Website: bh-photo
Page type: receipt
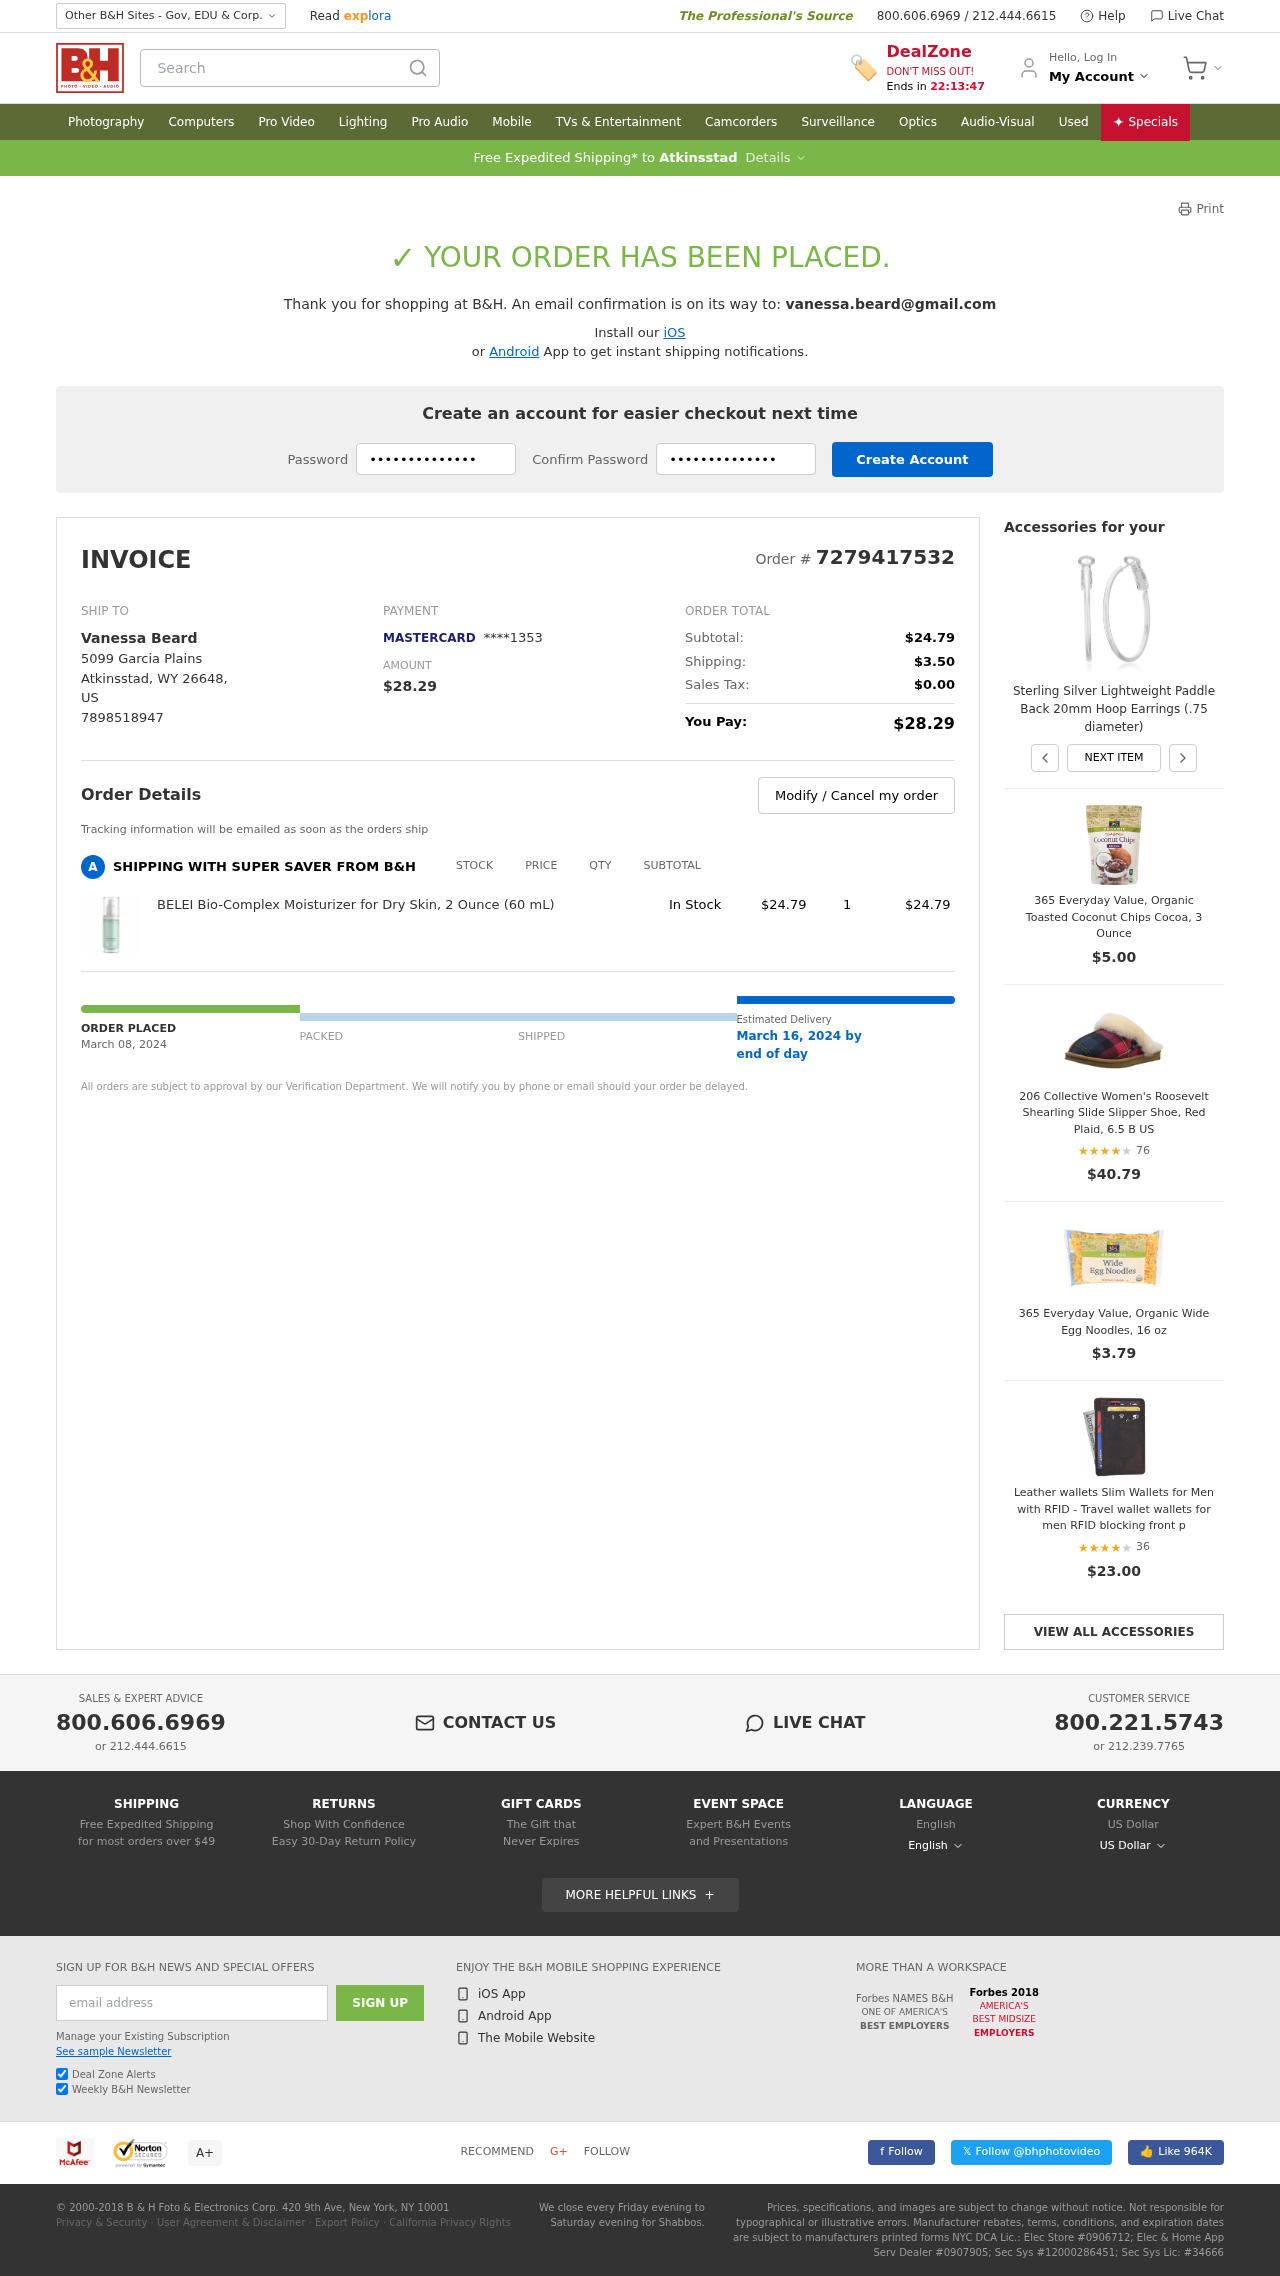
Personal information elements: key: PII_CARD_LAST4
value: ****1353
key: PII_CARD_TYPE
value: MASTERCARD
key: PII_CITY
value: Atkinsstad
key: PII_COUNTRY_CODE
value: US
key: PII_EMAIL
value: vanessa.beard@gmail.com
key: PII_FULLNAME
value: Vanessa Beard
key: PII_PHONE
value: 7898518947
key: PII_POSTCODE
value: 26648
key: PII_STATE_ABBR
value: WY
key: PII_STREET
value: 5099 Garcia Plains
Product elements: key: PRODUCT1_NAME
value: BELEI Bio-Complex Moisturizer for Dry Skin, 2 Ounce (60 mL)
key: PRODUCT1_PRICE
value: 24.79
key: PRODUCT1_QUANTITY
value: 1
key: PRODUCT2_NAME
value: Sterling Silver Lightweight Paddle Back 20mm Hoop Earrings (.75 diameter)
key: PRODUCT3_NAME
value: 365 Everyday Value, Organic Toasted Coconut Chips Cocoa, 3 Ounce
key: PRODUCT3_PRICE
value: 5
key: PRODUCT4_NAME
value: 206 Collective Women's Roosevelt Shearling Slide Slipper Shoe, Red Plaid, 6.5 B US
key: PRODUCT4_NUM_RATINGS
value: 76
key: PRODUCT4_PRICE
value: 40.79
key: PRODUCT4_RATING
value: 3.6
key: PRODUCT5_NAME
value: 365 Everyday Value, Organic Wide Egg Noodles, 16 oz
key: PRODUCT5_PRICE
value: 3.79
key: PRODUCT6_NAME
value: Leather wallets Slim Wallets for Men with RFID - Travel wallet wallets for men RFID blocking front p
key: PRODUCT6_NUM_RATINGS
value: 36
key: PRODUCT6_PRICE
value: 23
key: PRODUCT6_RATING
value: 4.3
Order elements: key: ORDER_ID
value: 7279417532
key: ORDER_TOTAL
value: $28.29
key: ORDER_SUBTOTAL
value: $24.79
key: ORDER_SHIPPING_COST
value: $3.50
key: ORDER_TAX
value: $0.00
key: ORDER_DATE
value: March 08, 2024
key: ORDER_DELIVERY_DATE
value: March 16, 2024 by
Search elements: key: HEADER_SEARCH
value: Search